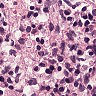
Metastatic tissue present: no